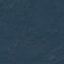
Label: Forest